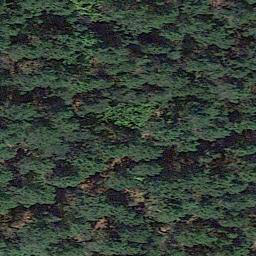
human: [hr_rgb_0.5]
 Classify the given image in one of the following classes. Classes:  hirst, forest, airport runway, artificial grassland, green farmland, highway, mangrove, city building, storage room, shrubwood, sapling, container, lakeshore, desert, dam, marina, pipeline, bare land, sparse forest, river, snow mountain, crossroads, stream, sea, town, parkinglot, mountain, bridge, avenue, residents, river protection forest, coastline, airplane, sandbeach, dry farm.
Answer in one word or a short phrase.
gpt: forest